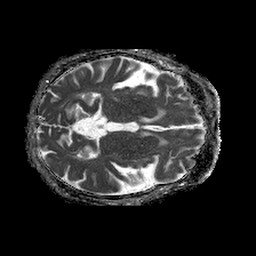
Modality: ADC
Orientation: axial
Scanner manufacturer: philips
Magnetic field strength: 1.5 T
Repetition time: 4.6 s
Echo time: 0.08631 s